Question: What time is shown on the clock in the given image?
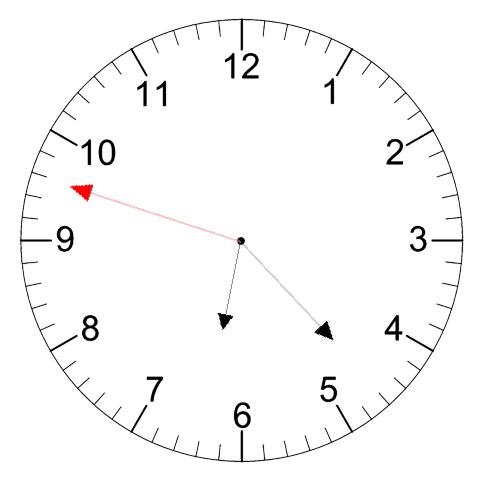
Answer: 06:22:48